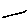
Label: line